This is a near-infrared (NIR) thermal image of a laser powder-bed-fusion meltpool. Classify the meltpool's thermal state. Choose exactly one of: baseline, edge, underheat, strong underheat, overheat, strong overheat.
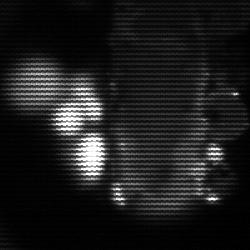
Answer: strong underheat